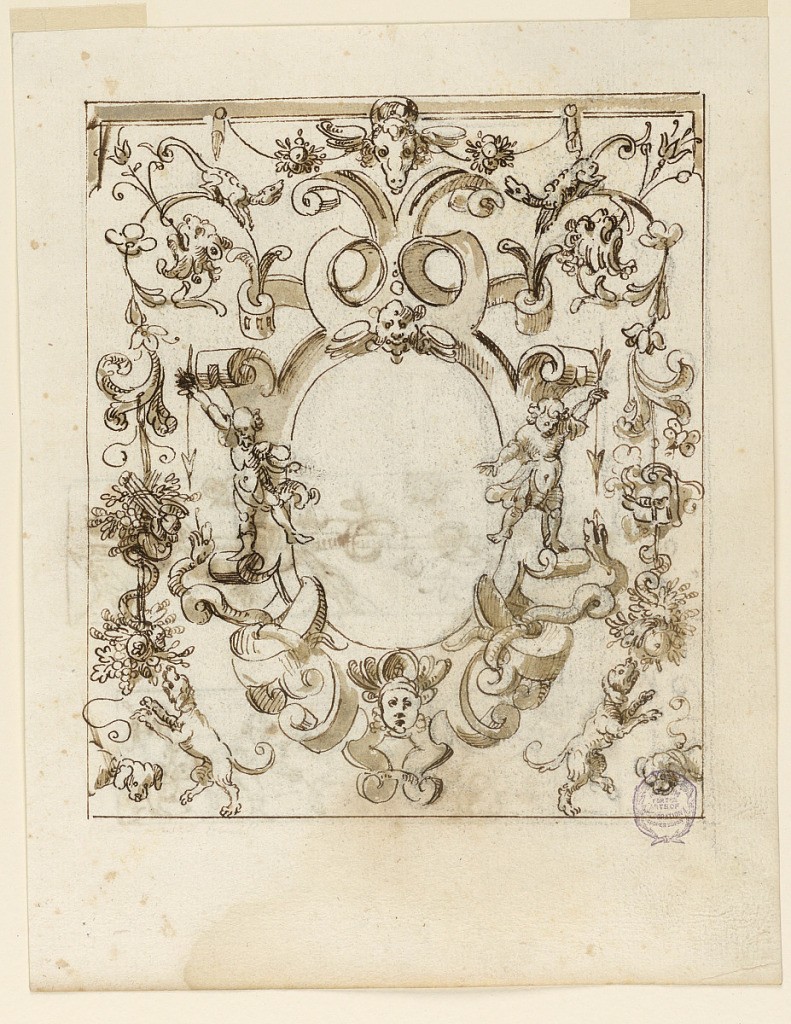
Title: Grotesque Design
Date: early 17th century
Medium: Charcoal, pen and ink, brush and watercolor on paper
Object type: Drawing
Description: A grotesque design surrounds a strapwork escutcheon. At bottom, two dogs on their hind legs reach for garlands hanging from trophies. Flanking the blank central panel are two figures.